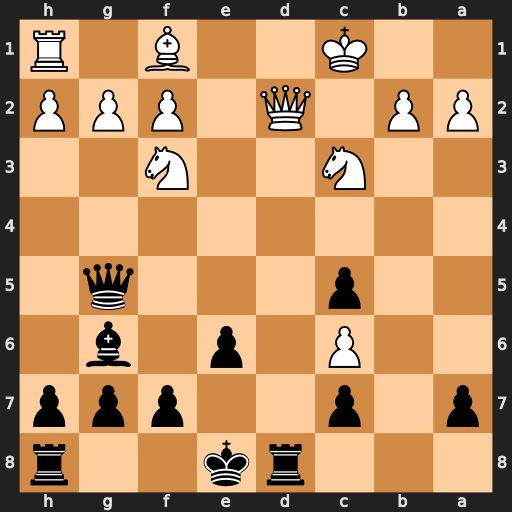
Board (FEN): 3rk2r/p1p2ppp/2P1p1b1/2p3q1/8/2N2N2/PP1Q1PPP/2K2B1R
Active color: b
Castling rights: k
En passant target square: -
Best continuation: Rxd2 Nxg5 Rc2+